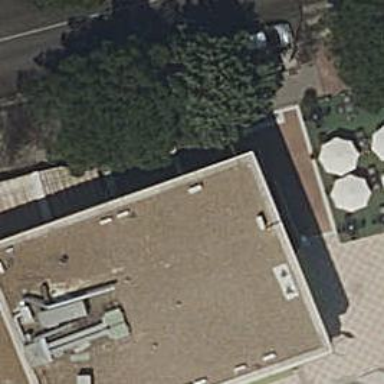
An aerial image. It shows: Bar.